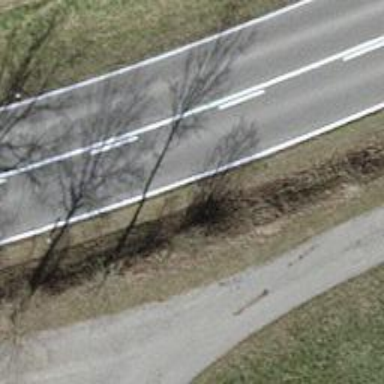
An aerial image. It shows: Hedge barrier.